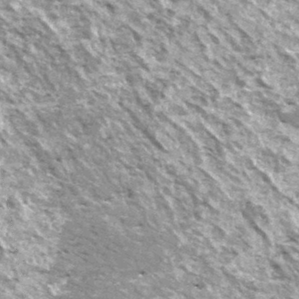
Label: frost